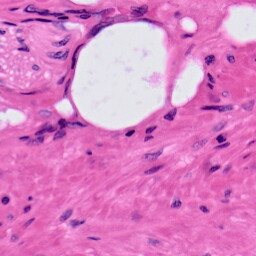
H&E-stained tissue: Prostate